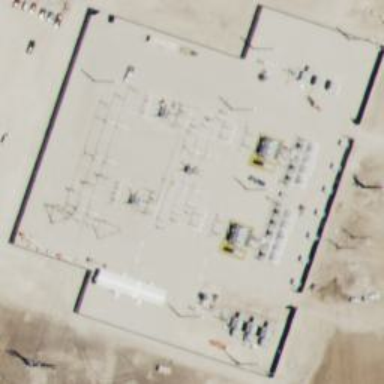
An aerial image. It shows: Generation substation.